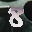
Label: 8